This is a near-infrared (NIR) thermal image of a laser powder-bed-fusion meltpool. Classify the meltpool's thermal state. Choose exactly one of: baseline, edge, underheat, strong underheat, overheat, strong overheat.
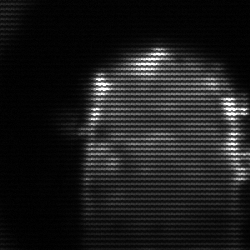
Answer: baseline